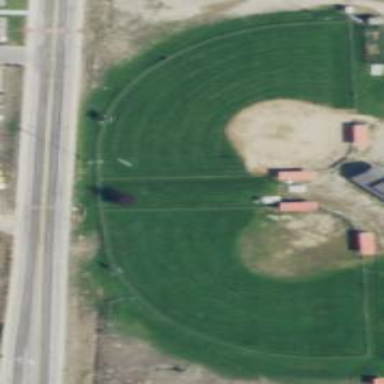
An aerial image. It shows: Baseball and softball pitch for leisure sports.